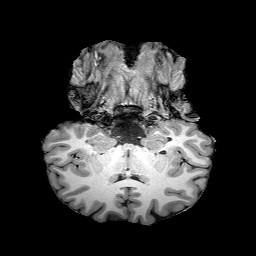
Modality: T1w
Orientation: sagittal
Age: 19
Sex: female
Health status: healthy